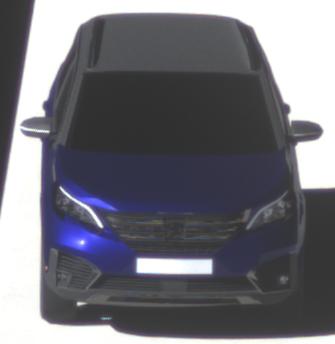
Make: Peugeot
Model: 5008 1.2 PureTech 130 Active
Detailed model: 5008 (II) (03/17 - 09/20)
Model produced from: 2017/03
Model produced until: 2018/07
Doors: 5
Color: blue
Road condition: dry road
Daytime: morning or afternoon
Contrast: high contrast